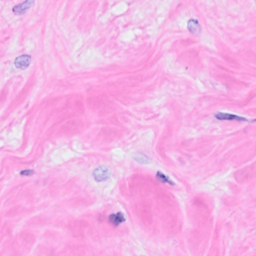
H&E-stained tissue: Breast